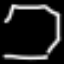
Label: octagon